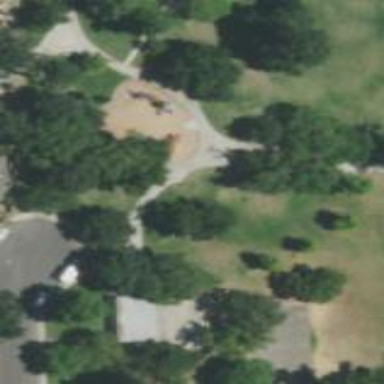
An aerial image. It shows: Park.